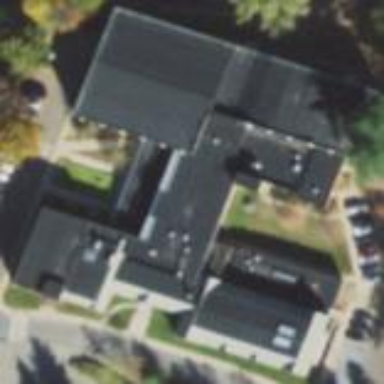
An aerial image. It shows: College building.